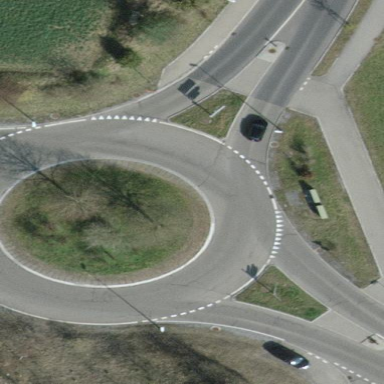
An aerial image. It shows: Secondary road with asphalt surface leading to roundabout junction.